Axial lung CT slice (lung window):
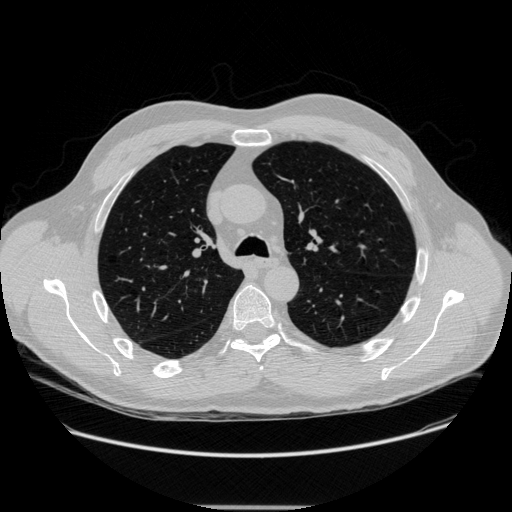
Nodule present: no